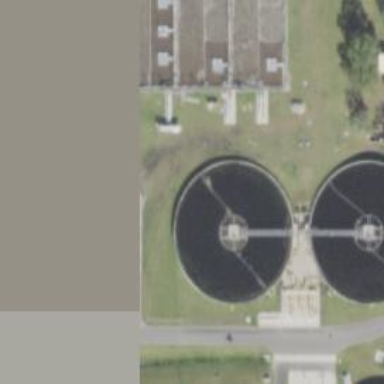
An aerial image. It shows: Image of wastewater.